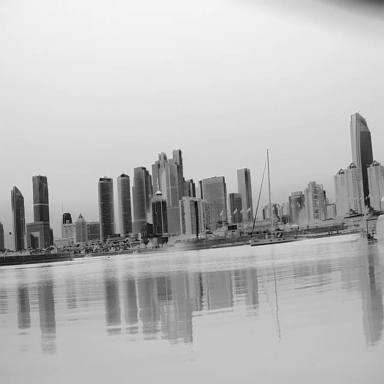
There is a sailboat in the infrared image.